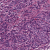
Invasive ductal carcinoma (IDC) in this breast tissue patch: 1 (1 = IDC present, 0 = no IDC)